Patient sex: M
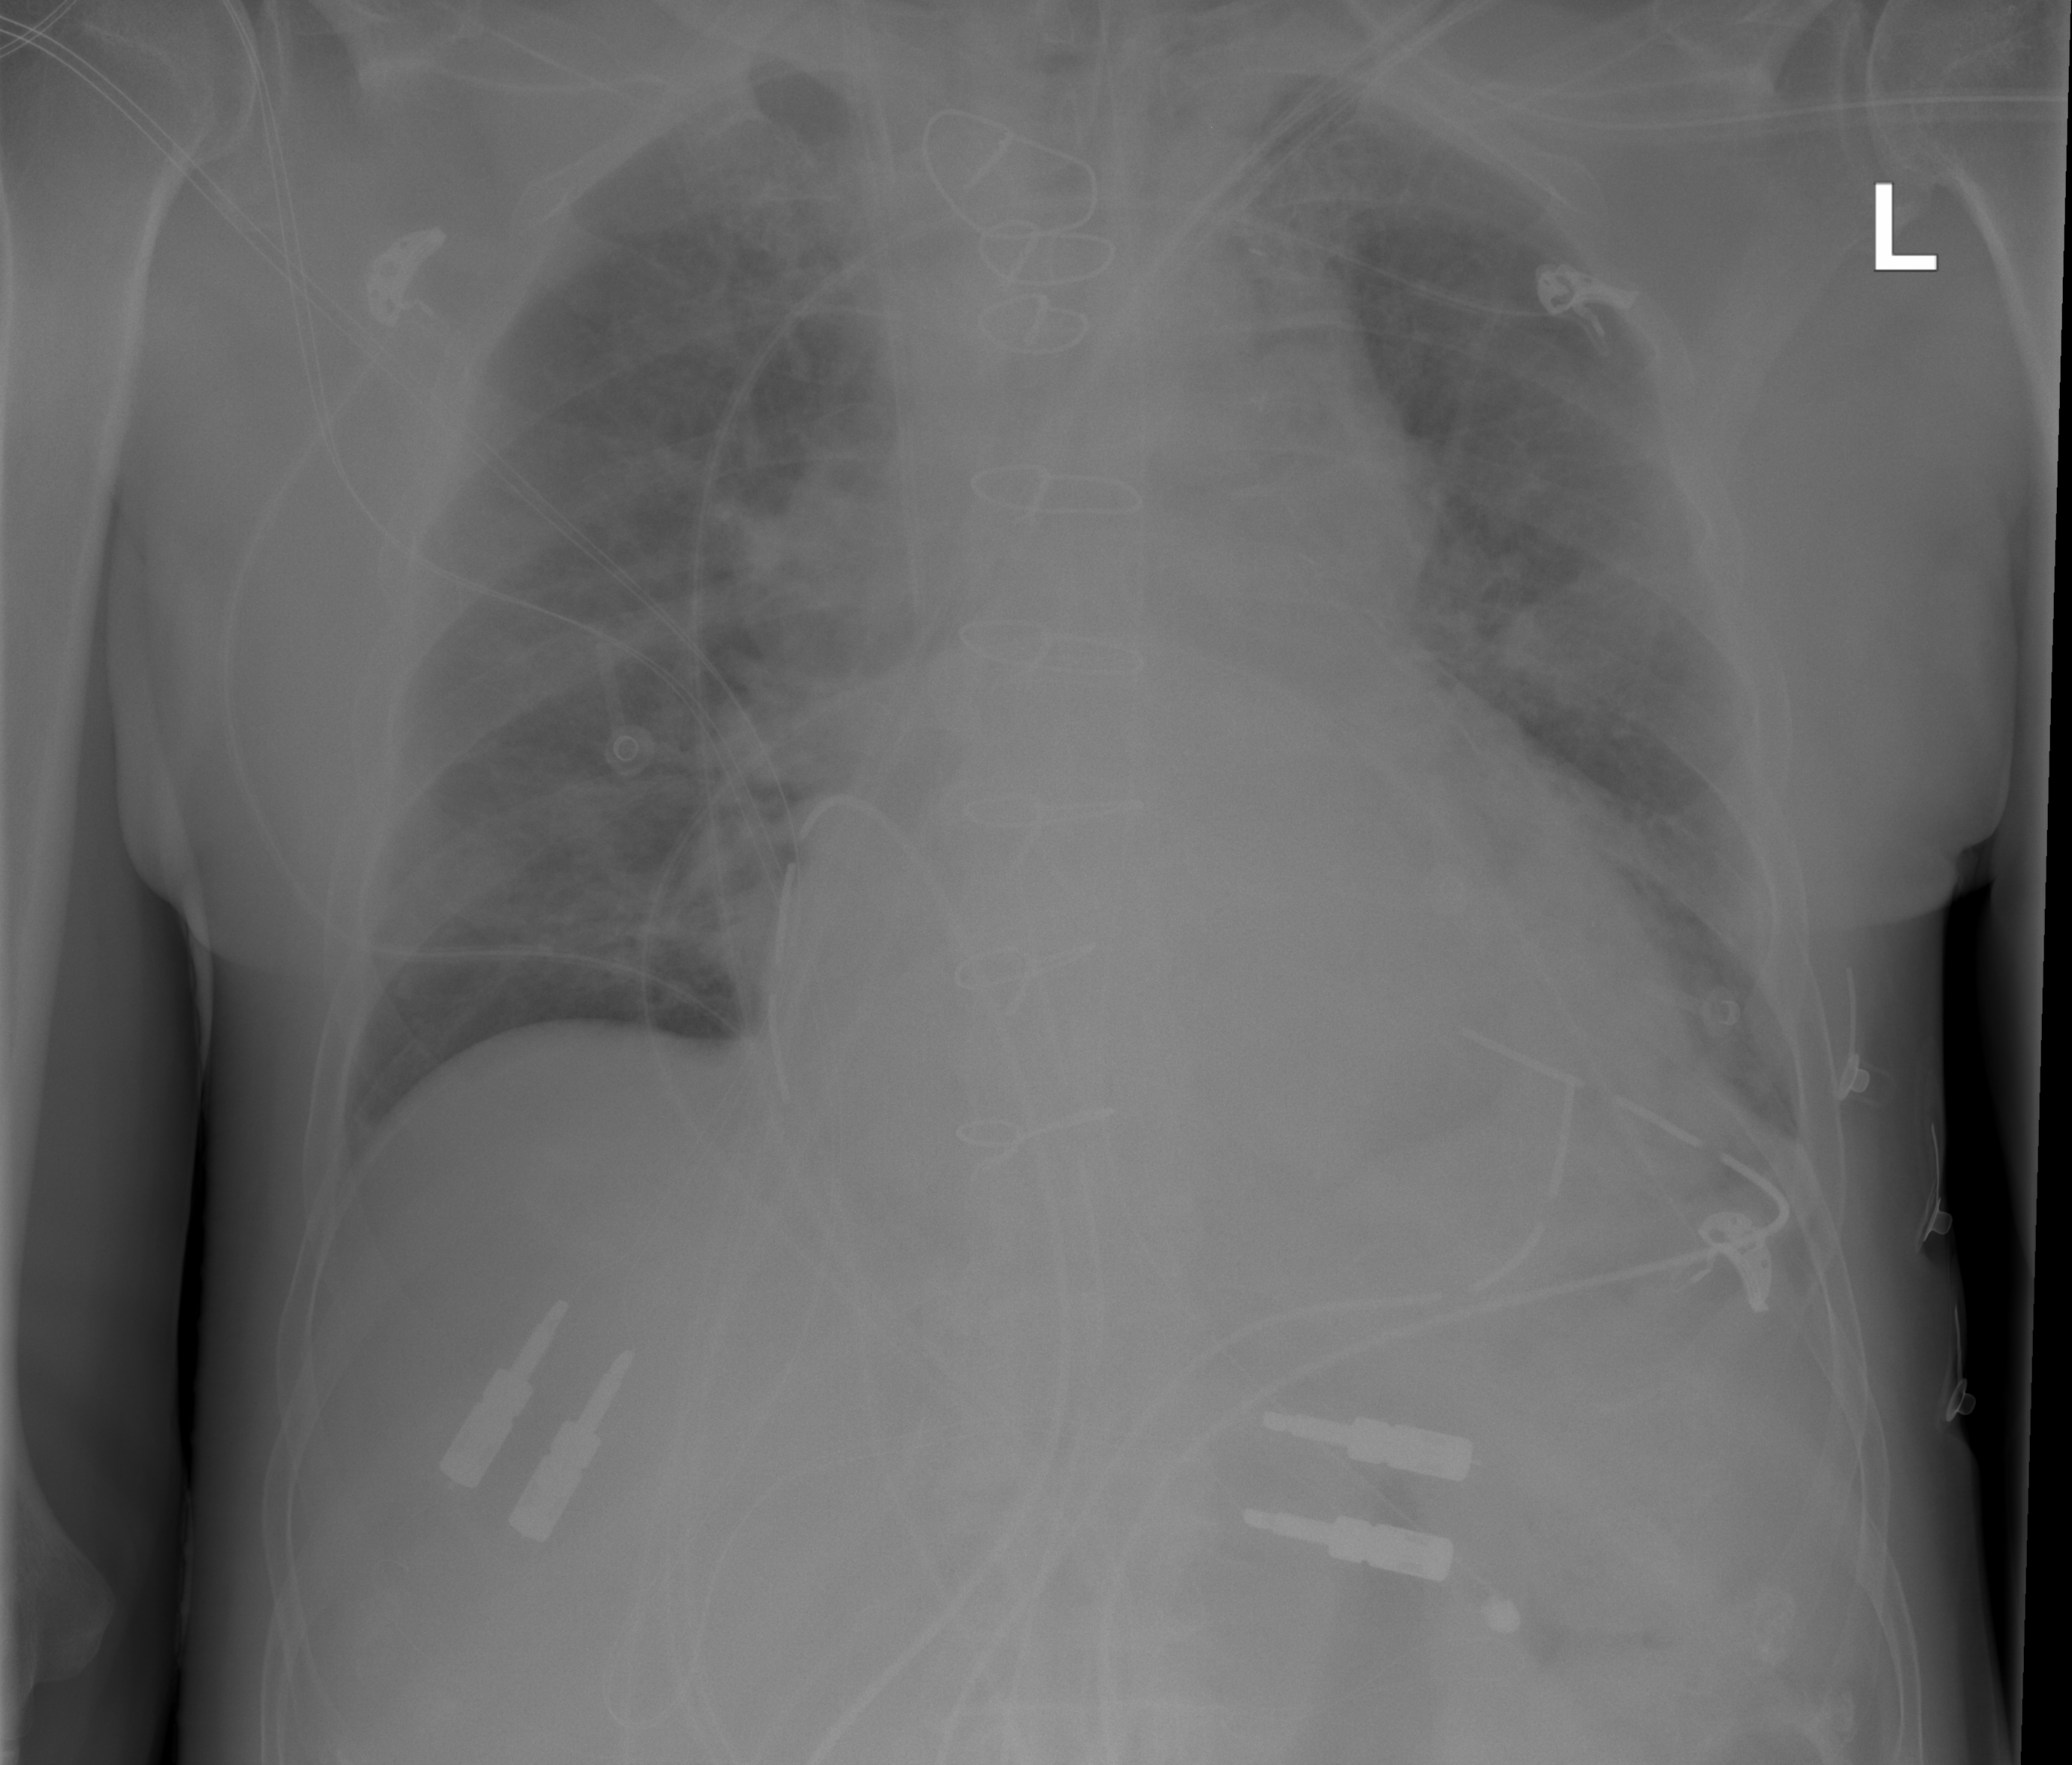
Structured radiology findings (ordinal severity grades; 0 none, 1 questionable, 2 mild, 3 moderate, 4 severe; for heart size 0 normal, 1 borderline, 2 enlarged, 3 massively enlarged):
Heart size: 2
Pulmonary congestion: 2
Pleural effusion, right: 0
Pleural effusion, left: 2
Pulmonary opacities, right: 1
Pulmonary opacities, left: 1
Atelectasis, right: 2
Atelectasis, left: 2